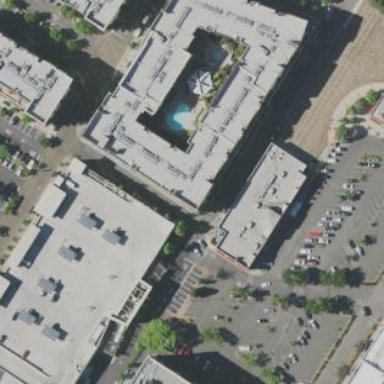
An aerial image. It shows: Retail building housing supermarket.